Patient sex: F
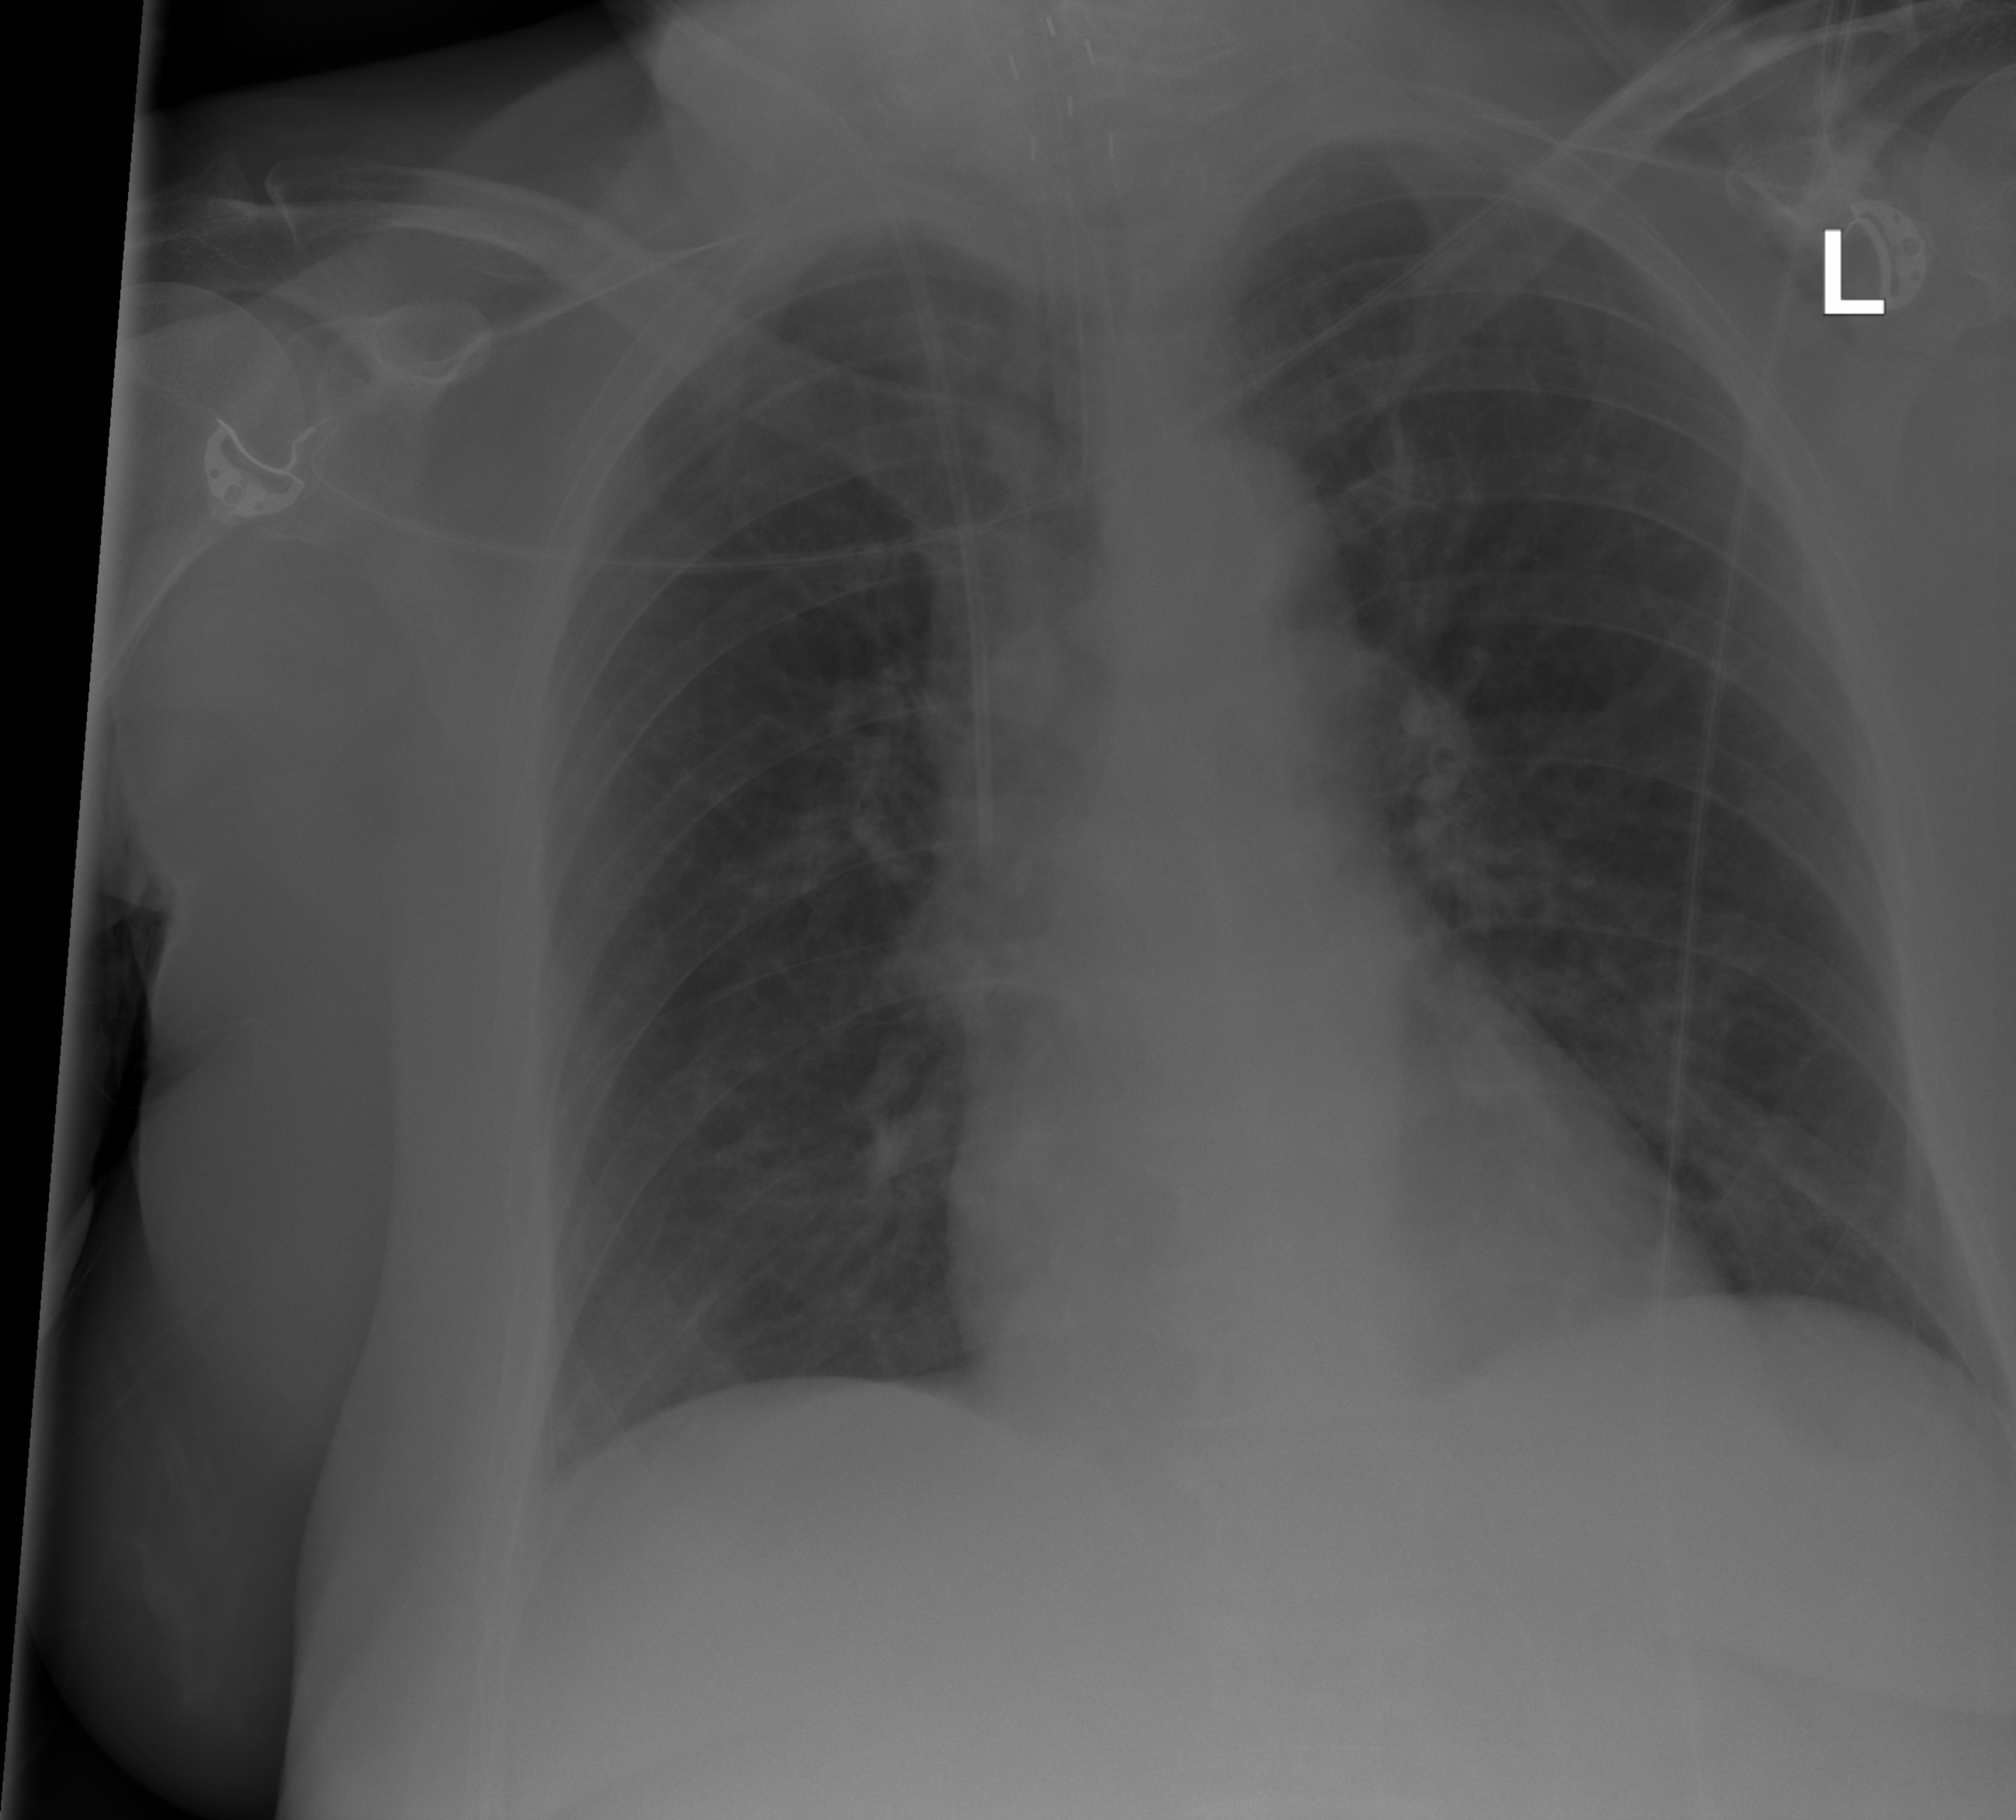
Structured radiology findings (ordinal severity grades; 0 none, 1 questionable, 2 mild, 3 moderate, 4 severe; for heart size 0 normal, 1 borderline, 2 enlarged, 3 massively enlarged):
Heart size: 0
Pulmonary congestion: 2
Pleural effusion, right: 2
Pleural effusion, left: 2
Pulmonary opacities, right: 2
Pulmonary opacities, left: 2
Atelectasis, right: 0
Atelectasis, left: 0